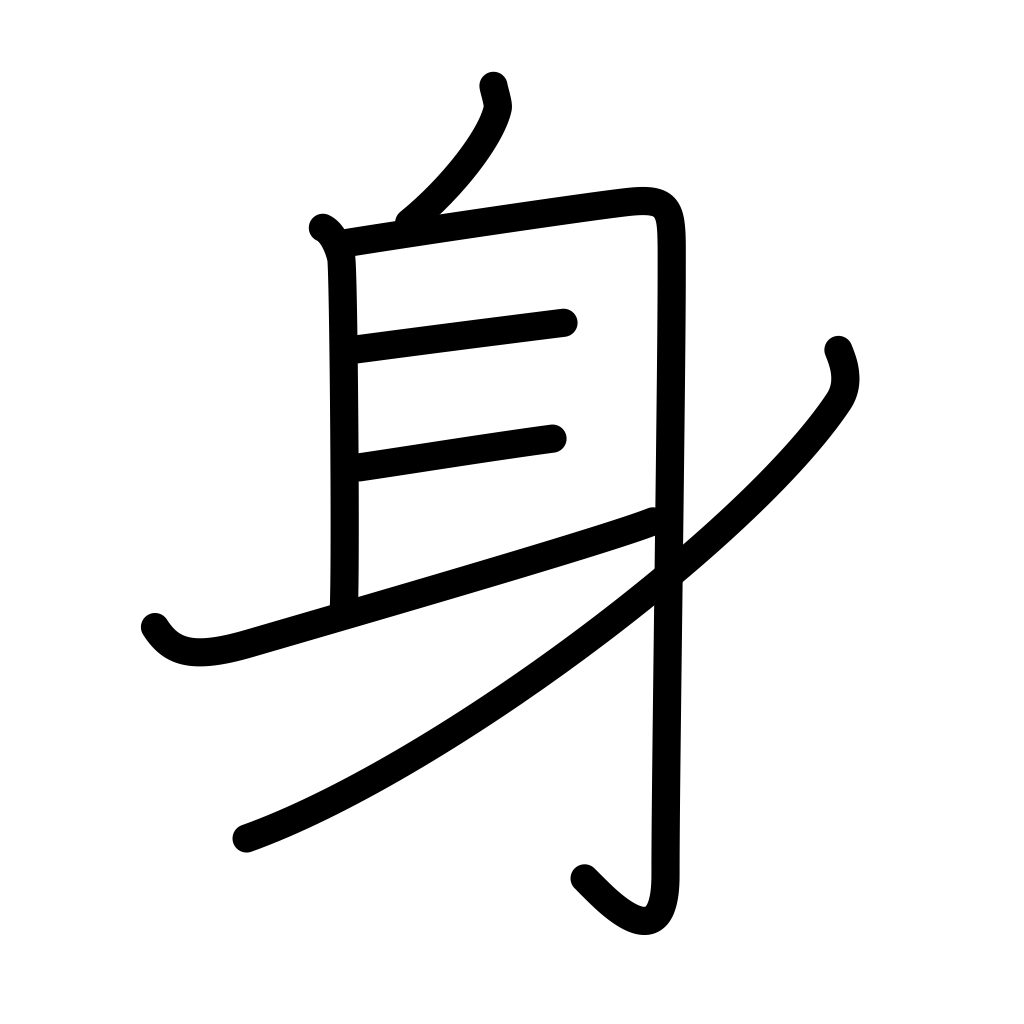
Meaning: somebody, person, one's station in life